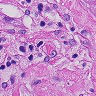
Metastatic tissue present: yes